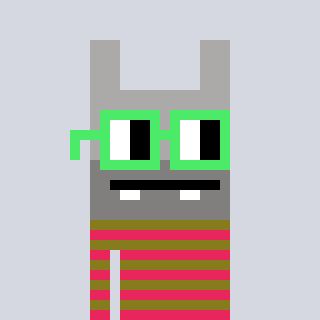
a pixel art character with square light green glasses, a rabbit-shaped head and a gunk-colored body on a cool background